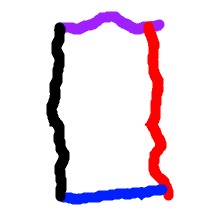
Shape: rectangle